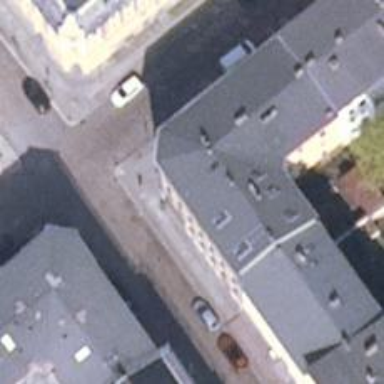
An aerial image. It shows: Pub.